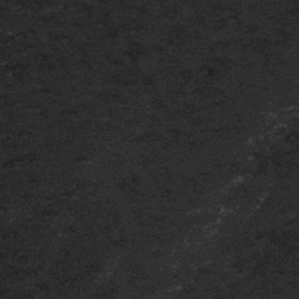
Label: frost